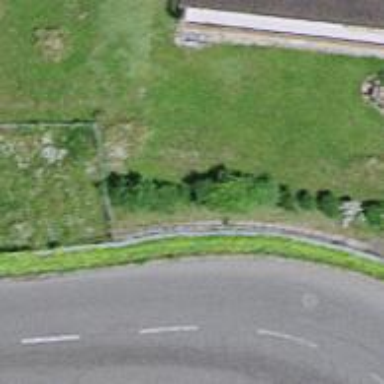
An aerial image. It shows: Hedge acting as barrier.